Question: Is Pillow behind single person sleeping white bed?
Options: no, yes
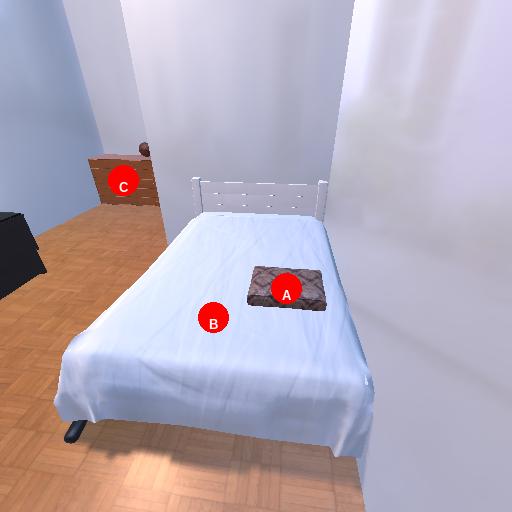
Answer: no